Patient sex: M
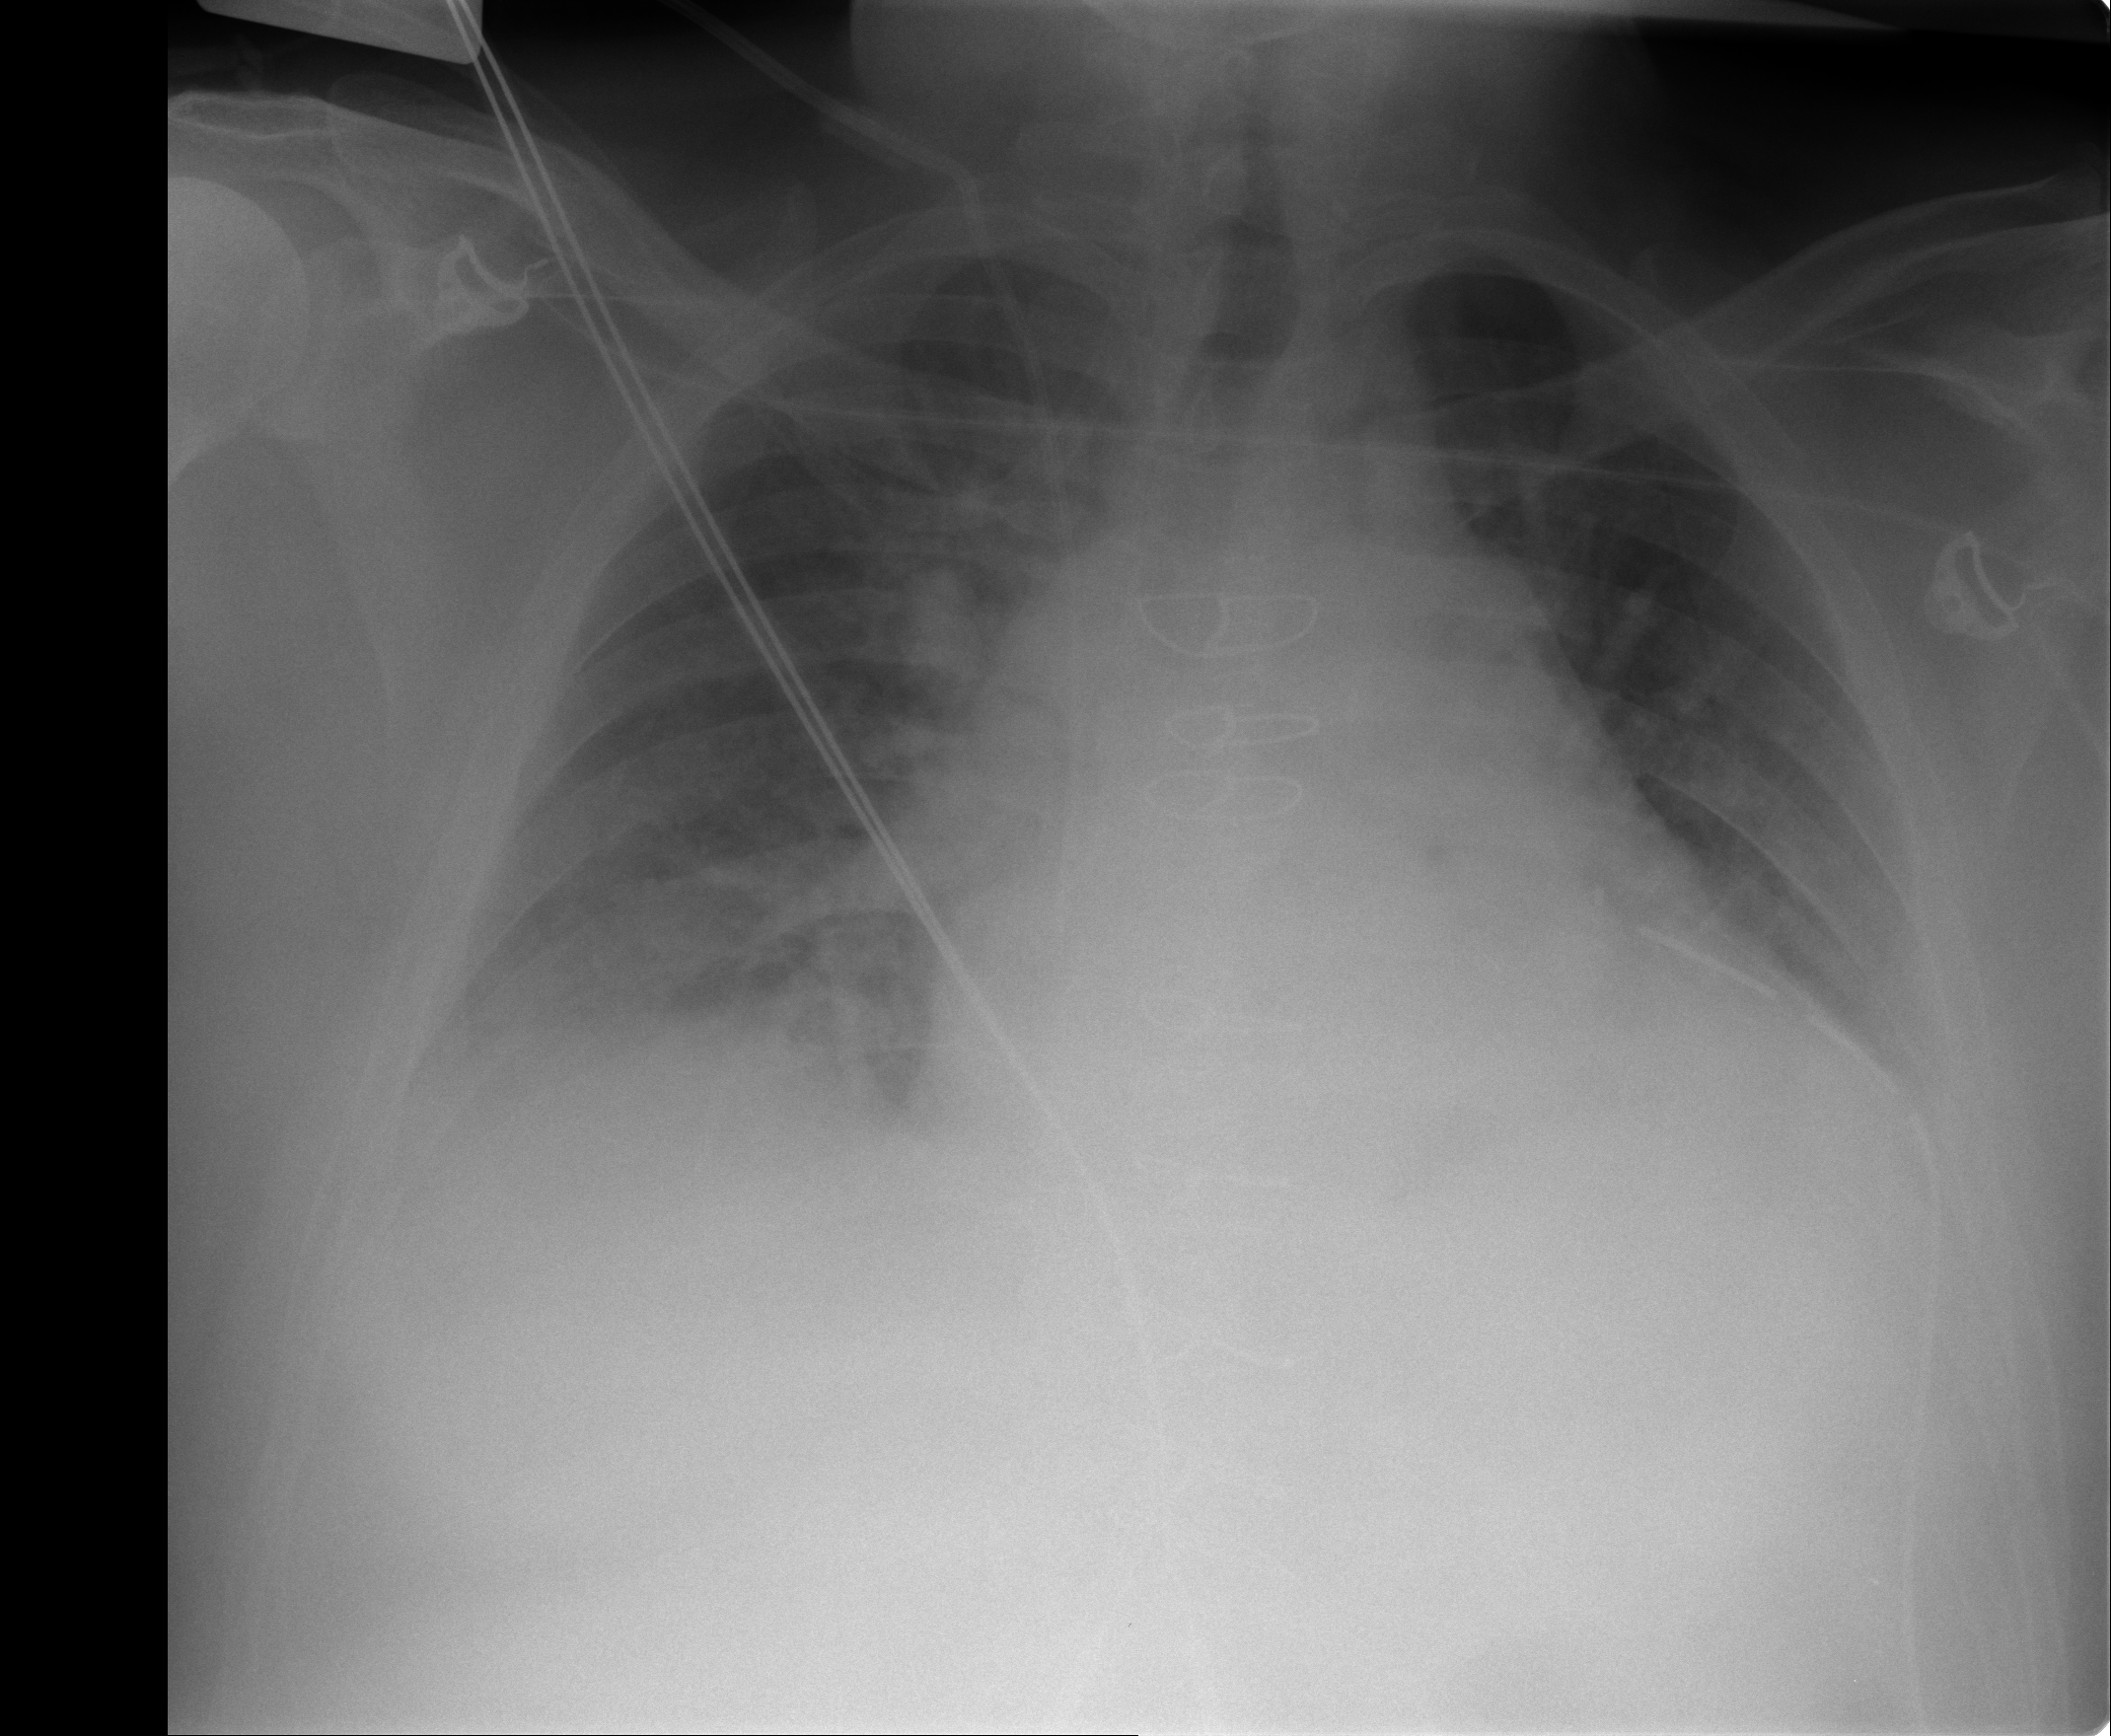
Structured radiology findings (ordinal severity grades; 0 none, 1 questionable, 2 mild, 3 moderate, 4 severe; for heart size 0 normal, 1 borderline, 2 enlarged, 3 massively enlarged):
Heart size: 2
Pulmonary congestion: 2
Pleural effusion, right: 2
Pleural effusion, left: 2
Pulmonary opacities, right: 2
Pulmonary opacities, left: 0
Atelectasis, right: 2
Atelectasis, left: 2